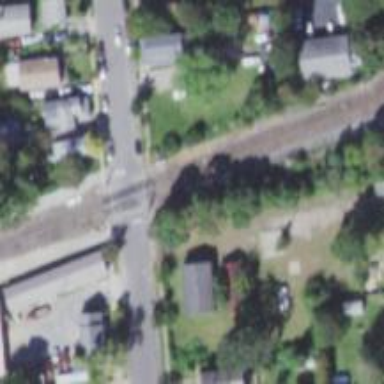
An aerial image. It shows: Crossing for the railway.